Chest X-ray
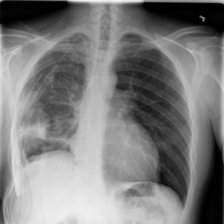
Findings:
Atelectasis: negative
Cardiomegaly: negative
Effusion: negative
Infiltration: negative
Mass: negative
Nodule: negative
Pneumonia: negative
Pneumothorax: positive
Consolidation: negative
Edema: negative
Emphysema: positive
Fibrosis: negative
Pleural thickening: negative
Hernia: negative